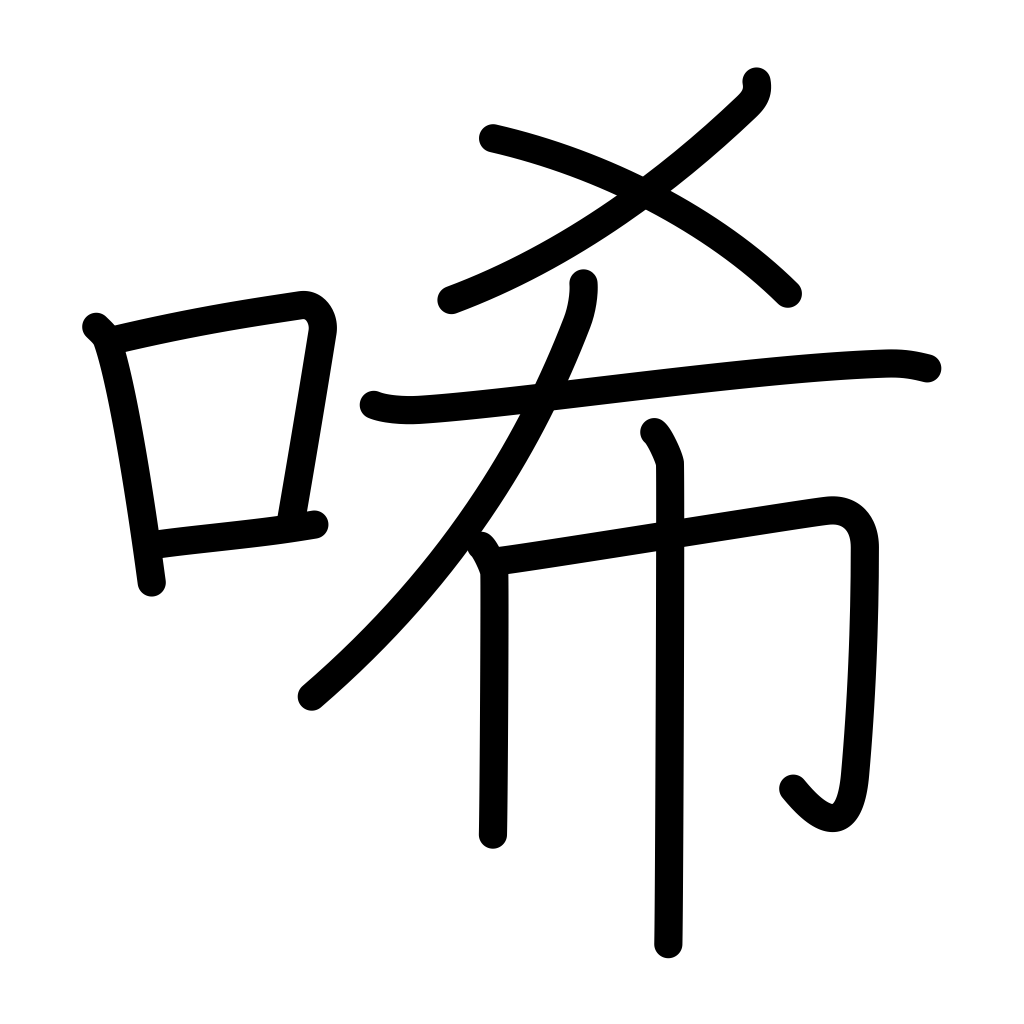
Meaning: lament, grieve